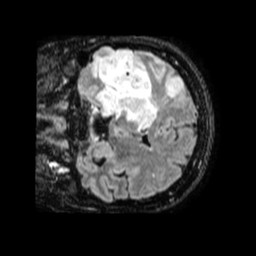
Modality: FLAIR
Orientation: coronal
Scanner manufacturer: philips
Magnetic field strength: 1.5 T
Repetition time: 4.8 s
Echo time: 0.3363 s